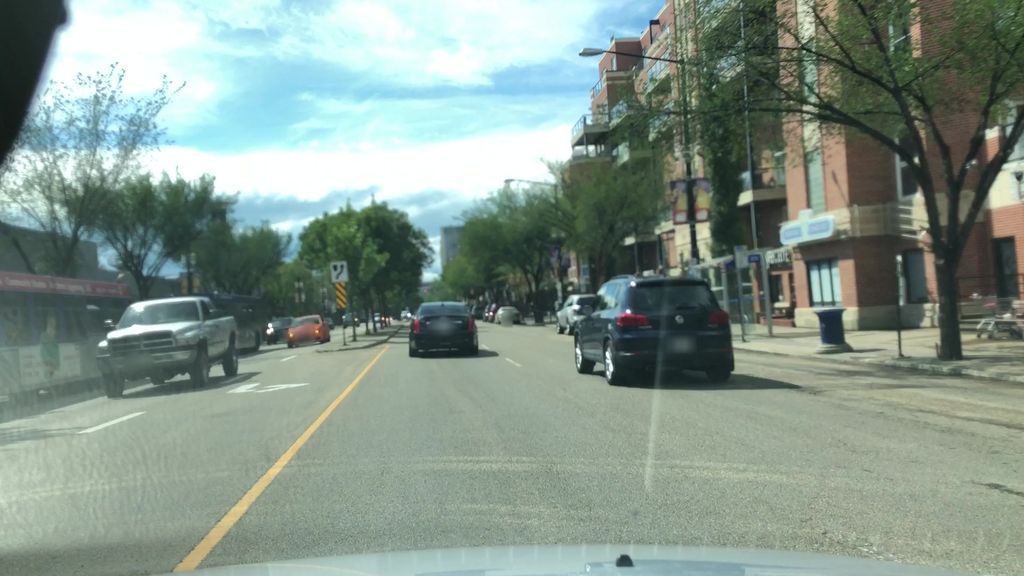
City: edmonton